Question: I want to programmatically rerun(There is a command for this also you can use ctrl-f5) Below is a picture of rhis button in idea

So how I can run this action by myself?
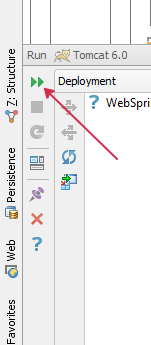
Answer: from the answer on intellij idea development forum
> Hi Evgeniy,You should use ExecutionManager.restartRunProfile() for that.Default IJ implementation achieves that via <URL>.Denis